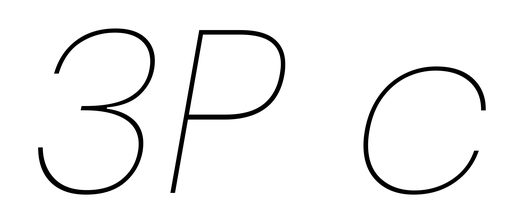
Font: Poppins-ThinItalic